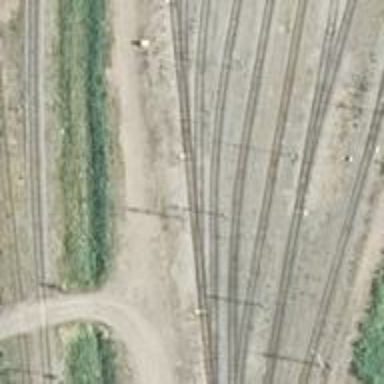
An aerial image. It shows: Railway signal.